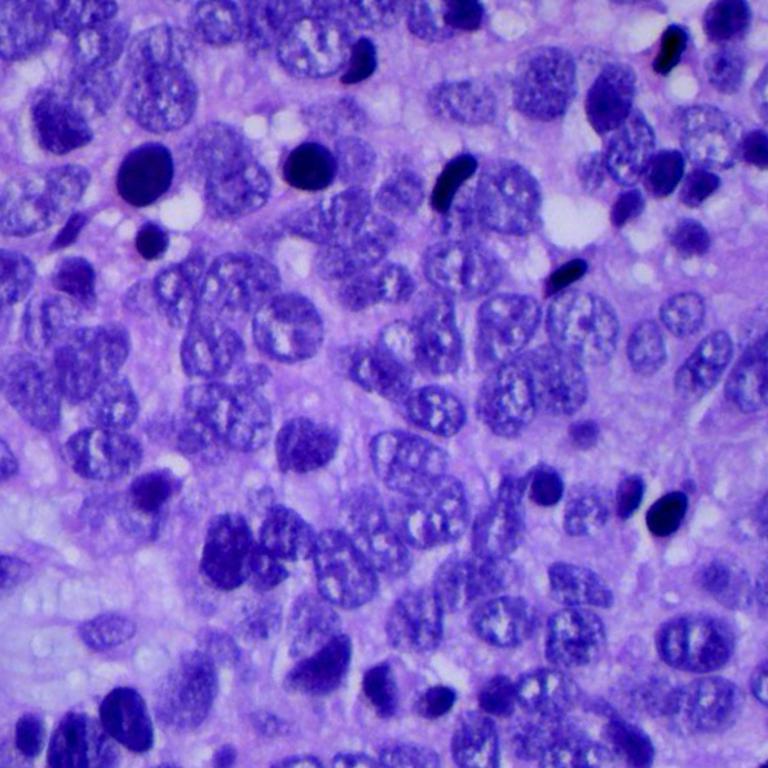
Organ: lung
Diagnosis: squamous carcinomas